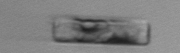
Label: Guinardia_delicatula